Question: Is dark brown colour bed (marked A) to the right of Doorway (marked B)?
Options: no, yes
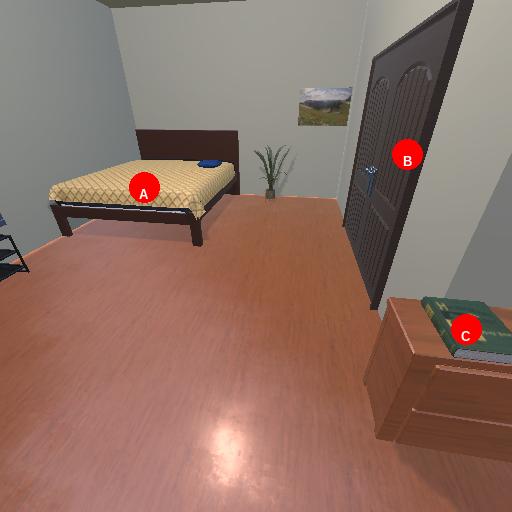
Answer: no